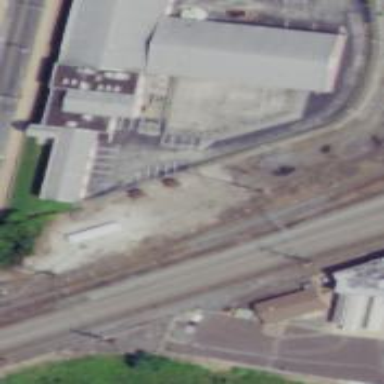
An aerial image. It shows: Abandoned railway spur.